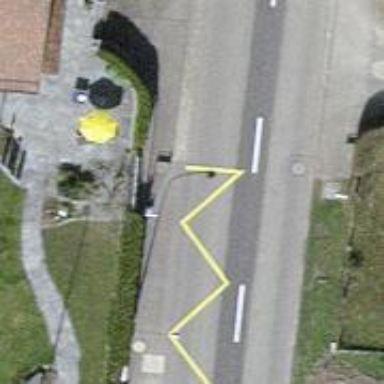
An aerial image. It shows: Public transport stop position.